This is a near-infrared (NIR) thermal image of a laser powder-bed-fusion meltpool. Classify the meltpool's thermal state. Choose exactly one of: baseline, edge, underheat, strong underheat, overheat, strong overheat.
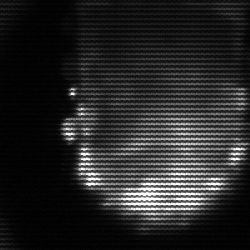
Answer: baseline